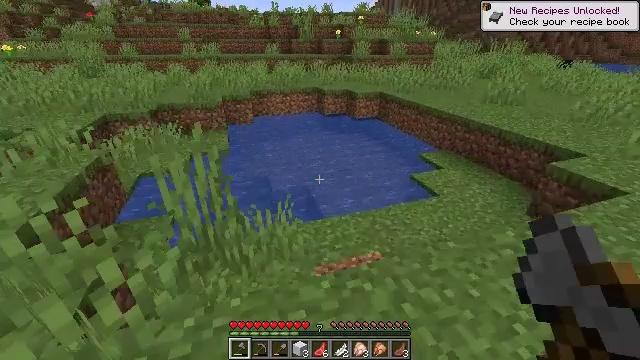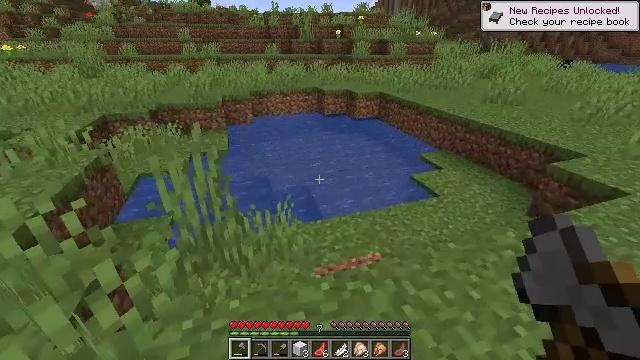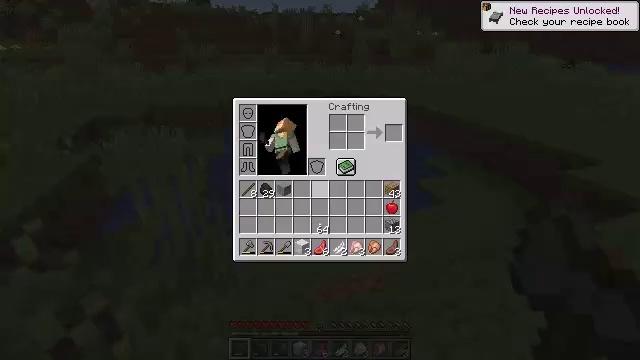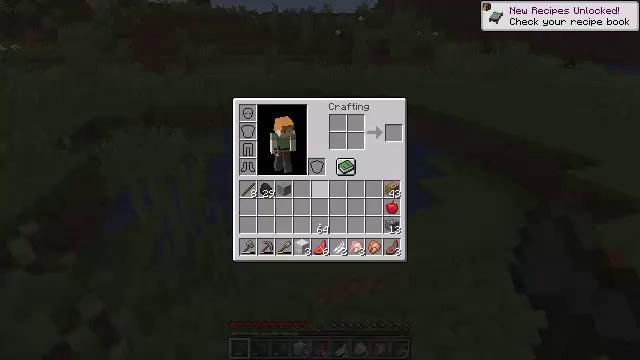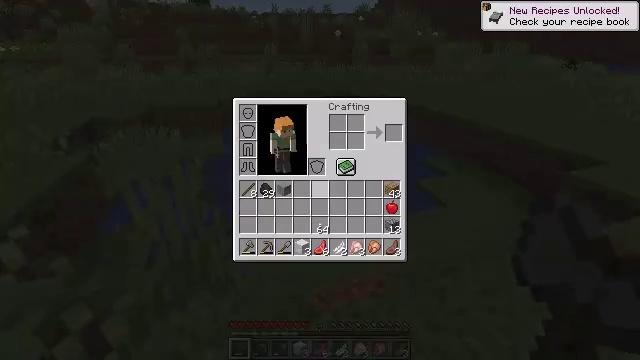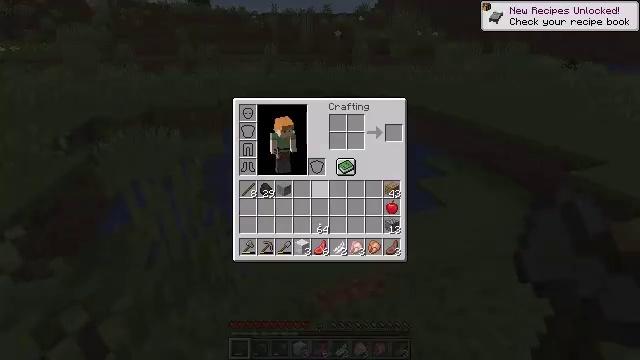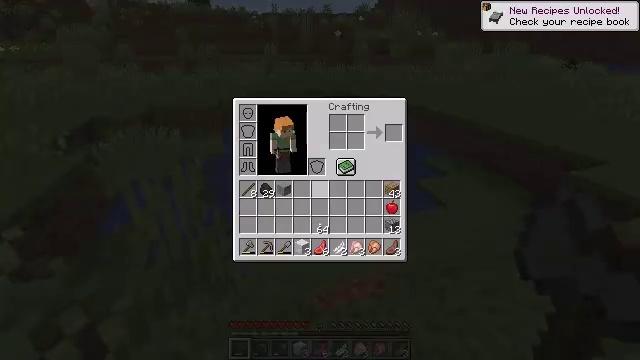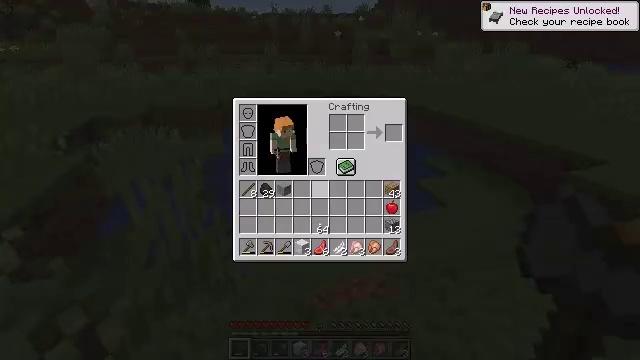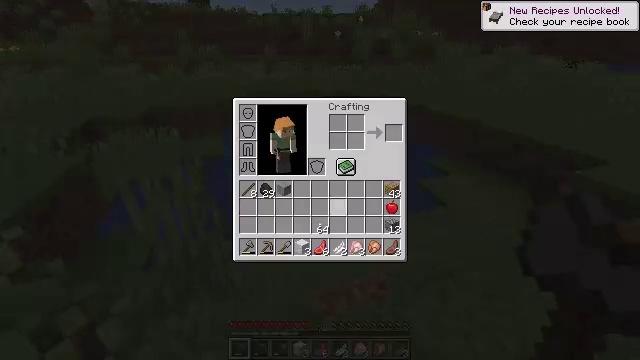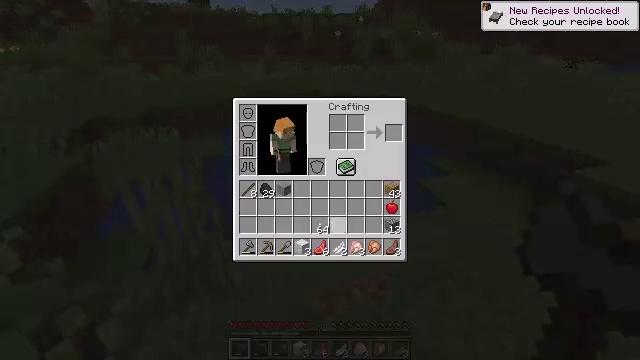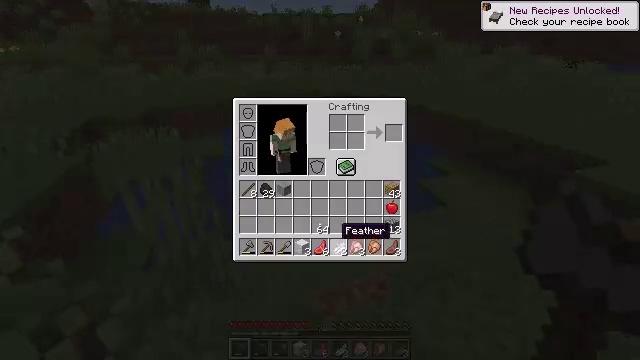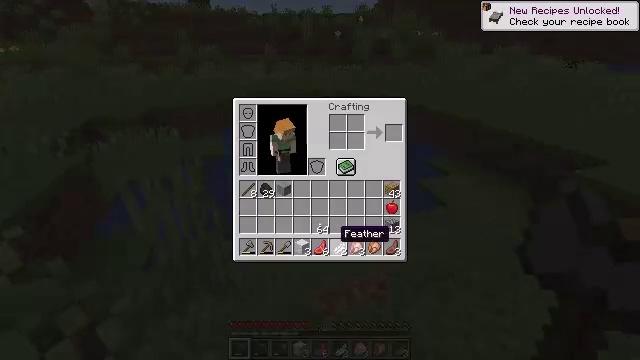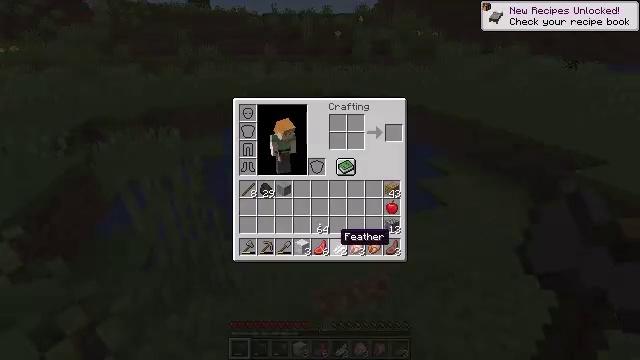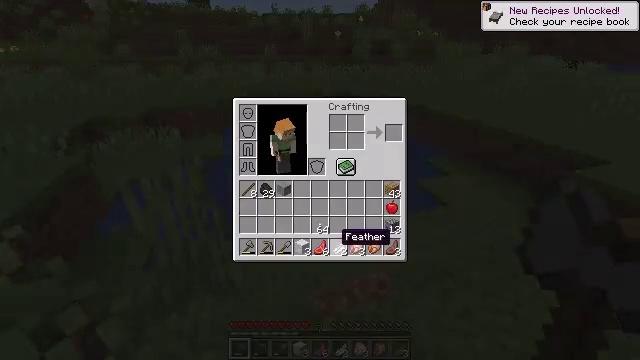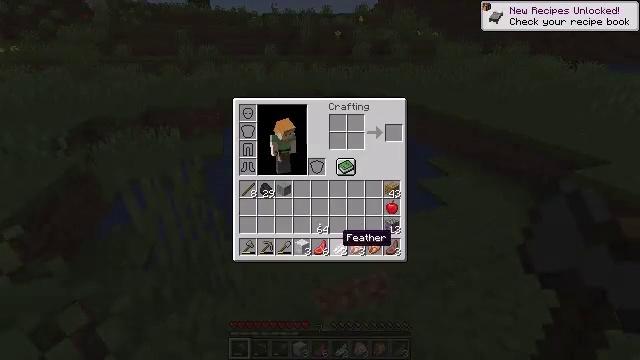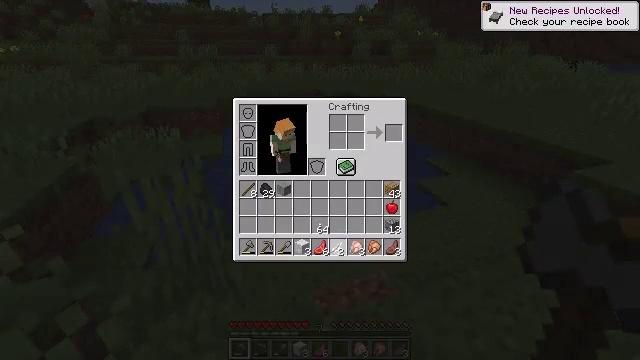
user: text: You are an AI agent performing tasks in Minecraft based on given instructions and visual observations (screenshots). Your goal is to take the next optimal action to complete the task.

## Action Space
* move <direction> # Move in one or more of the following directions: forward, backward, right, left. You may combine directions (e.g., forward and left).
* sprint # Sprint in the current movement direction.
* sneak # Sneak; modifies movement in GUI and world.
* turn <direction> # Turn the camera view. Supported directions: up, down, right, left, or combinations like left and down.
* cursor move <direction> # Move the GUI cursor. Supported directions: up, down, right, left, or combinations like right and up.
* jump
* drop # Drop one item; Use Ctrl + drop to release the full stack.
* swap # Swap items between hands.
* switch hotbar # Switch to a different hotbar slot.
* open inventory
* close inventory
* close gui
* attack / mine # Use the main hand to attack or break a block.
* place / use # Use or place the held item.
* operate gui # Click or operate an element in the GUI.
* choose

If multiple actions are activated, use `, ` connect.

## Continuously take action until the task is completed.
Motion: motion action
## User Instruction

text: Drop a feather.
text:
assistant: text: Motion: move forward
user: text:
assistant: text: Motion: open inventory
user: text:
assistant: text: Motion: open inventory
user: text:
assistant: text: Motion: open inventory
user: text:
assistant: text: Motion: open inventory
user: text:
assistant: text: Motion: no_op
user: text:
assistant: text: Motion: cursor move down
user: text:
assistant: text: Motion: cursor move down
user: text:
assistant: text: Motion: cursor move down
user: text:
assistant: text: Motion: cursor move down
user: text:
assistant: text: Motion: no_op
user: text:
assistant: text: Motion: no_op
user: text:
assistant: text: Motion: no_op
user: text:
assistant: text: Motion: no_op
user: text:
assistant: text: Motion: operate gui
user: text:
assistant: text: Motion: cursor move up, operate gui
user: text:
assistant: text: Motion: cursor move up
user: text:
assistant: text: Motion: cursor move up
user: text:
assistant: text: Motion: operate gui
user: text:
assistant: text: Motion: operate gui
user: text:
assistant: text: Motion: operate gui
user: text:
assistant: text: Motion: no_op
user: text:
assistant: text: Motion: no_op
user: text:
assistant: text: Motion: no_op
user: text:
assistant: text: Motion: no_op
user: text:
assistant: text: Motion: no_op
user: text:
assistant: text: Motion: no_op